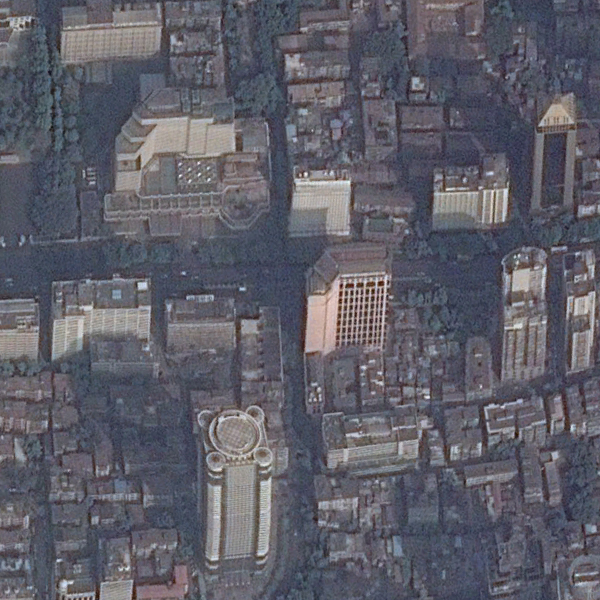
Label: Commercial